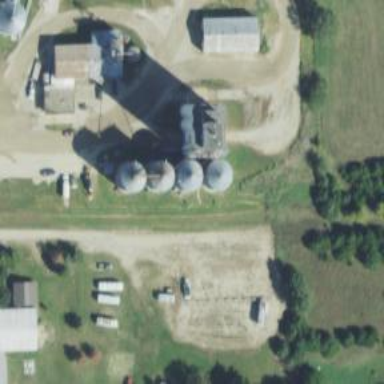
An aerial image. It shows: Silo.